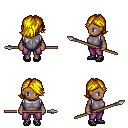
a pixel art fantasy rpg character, female body template, human, dark skin, steel chest armor, magenta pants, blonde swoop hairstyle, ghillies, spear, four views (front, back, left, right), 2x2 character sprite sheet, small pixel art, hard edges, no anti-aliasing